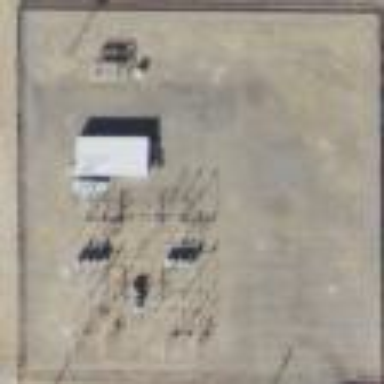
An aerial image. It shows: Distribution level power substation.